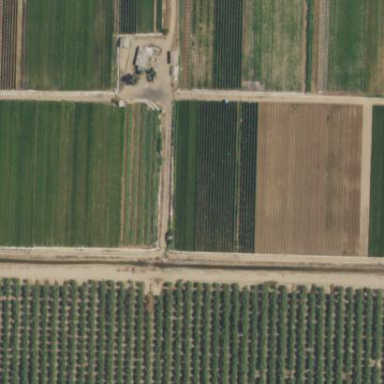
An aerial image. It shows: Agricultural property featuring vineyard.